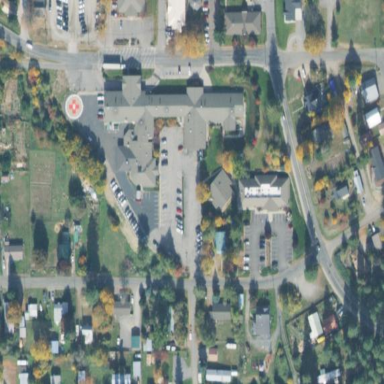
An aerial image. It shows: Hospital providing healthcare services.